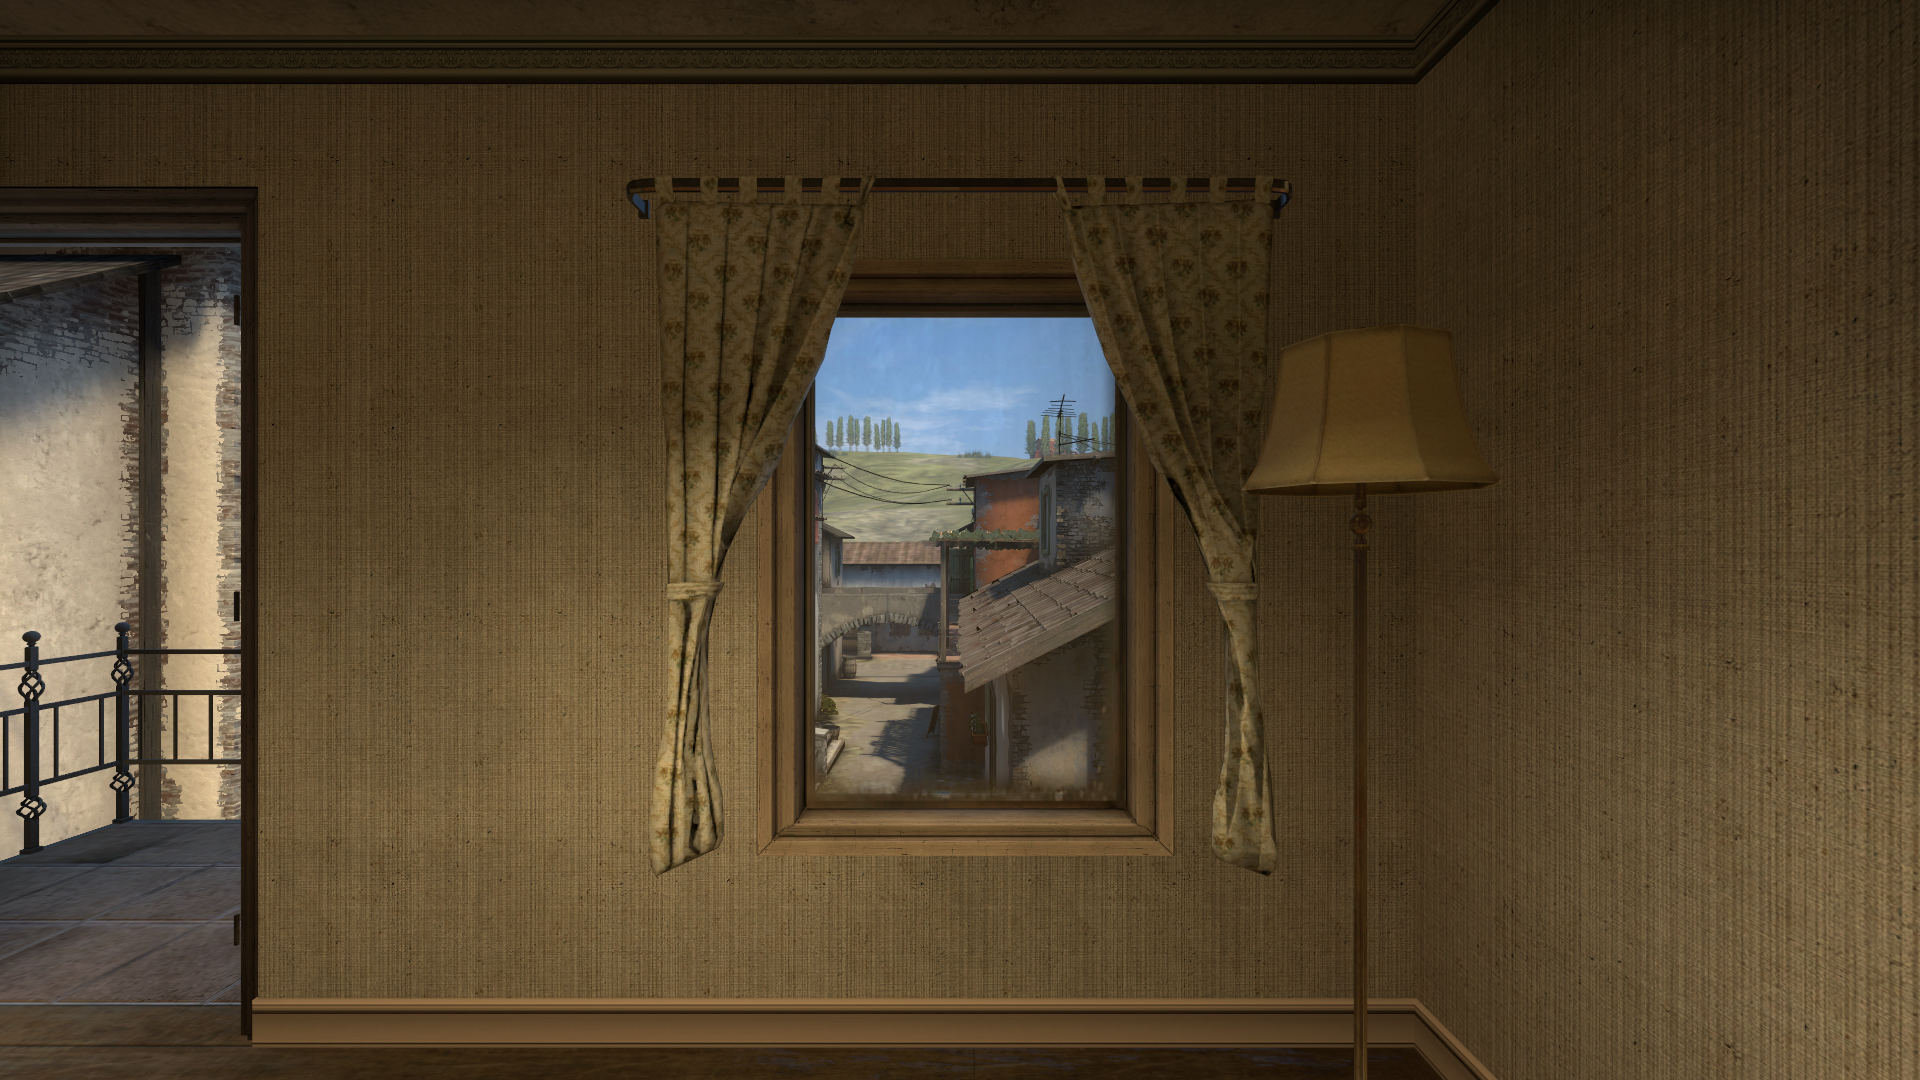
Map: de_inferno